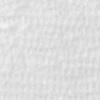
Label: no_change